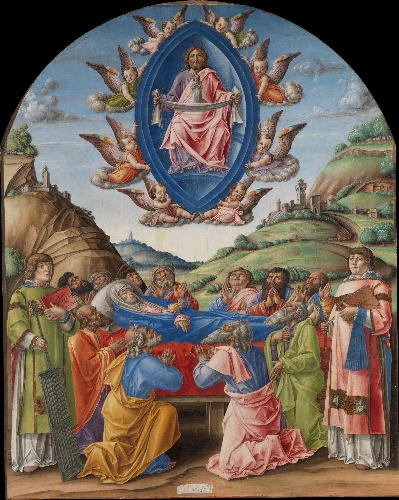
Title: The Death of the Virgin
Artist: Bartolomeo Vivarini
Artist bio: Italian, active Venice 1450–91
Date: 1484
Object type: Painting
Classification: Paintings
Medium: Tempera on wood
Dimensions: Arched top, 74 3/4 x 59 in. (189.9 x 149.9 cm)
Department: European Paintings
Credit line: Gift of Robert Lehman, 1950
Accession year: 1950
Repository: Metropolitan Museum of Art, New York, NY
Tags: Angels|Christ|Virgin Mary|Death of the Virgin